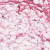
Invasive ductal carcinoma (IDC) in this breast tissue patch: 0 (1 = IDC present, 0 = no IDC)